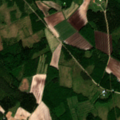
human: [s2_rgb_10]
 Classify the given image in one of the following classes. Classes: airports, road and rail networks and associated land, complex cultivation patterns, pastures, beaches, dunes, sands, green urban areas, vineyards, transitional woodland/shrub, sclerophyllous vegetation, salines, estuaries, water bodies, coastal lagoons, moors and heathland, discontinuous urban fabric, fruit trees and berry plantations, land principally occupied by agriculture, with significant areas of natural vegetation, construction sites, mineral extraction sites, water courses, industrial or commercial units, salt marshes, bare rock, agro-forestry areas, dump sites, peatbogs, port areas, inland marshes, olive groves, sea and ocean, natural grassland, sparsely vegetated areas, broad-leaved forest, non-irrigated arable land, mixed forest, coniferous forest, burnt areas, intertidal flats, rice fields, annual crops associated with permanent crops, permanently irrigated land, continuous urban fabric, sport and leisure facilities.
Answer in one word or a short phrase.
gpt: land principally occupied by agriculture, with significant areas of natural vegetation, mixed forest, transitional woodland/shrub